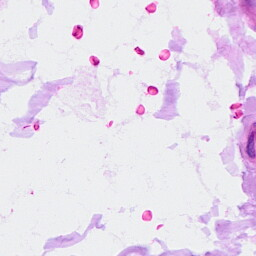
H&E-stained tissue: Ovarian